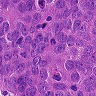
Metastatic tissue present: yes